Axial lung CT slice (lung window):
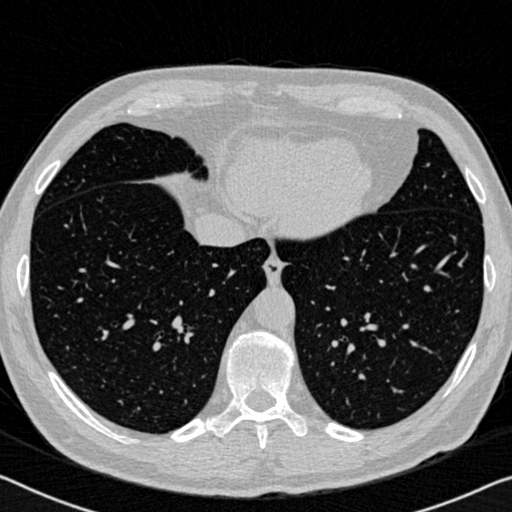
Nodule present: no